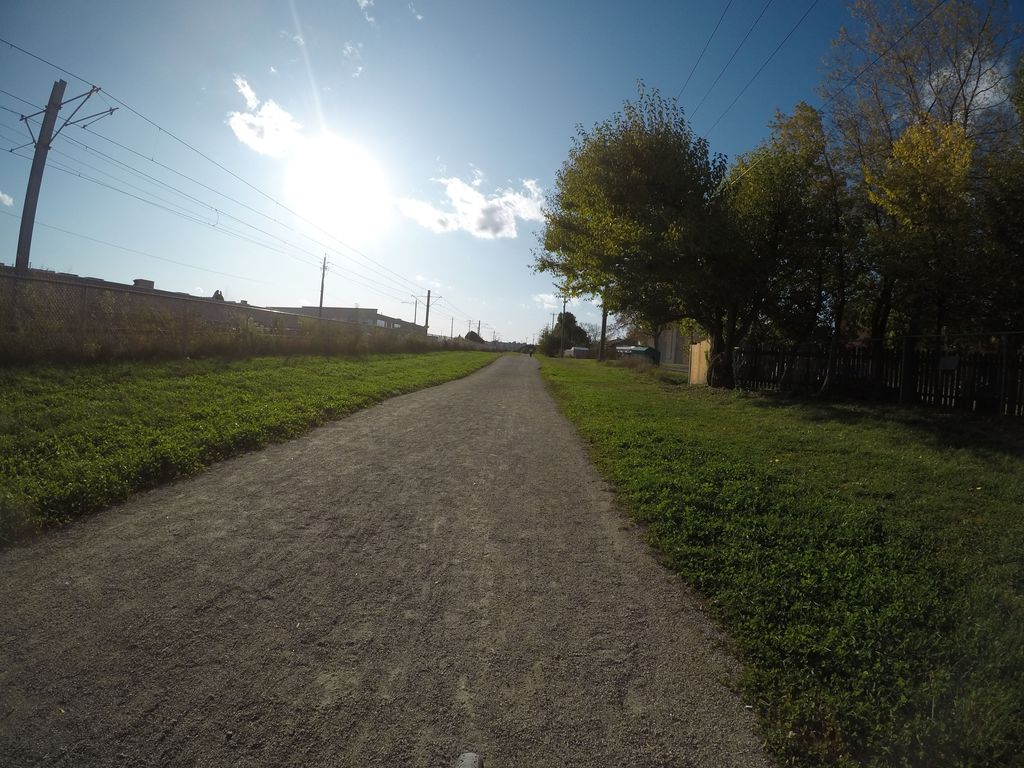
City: kitchener-waterloo